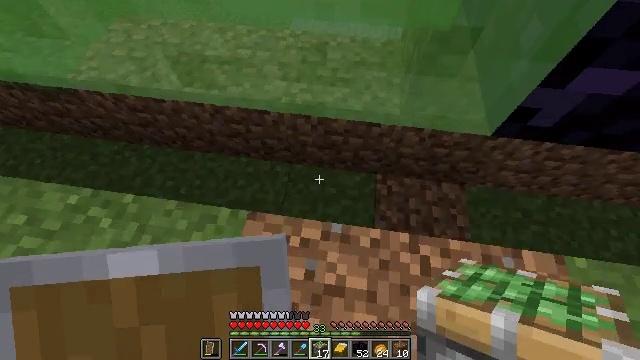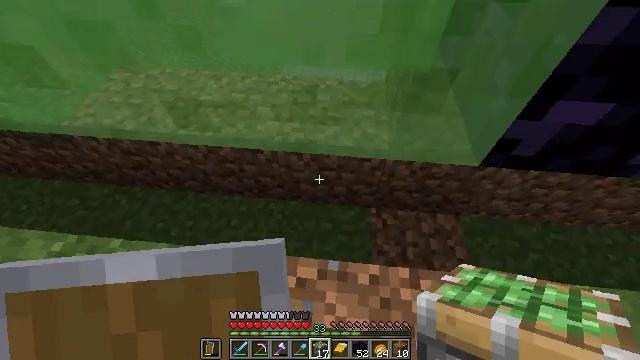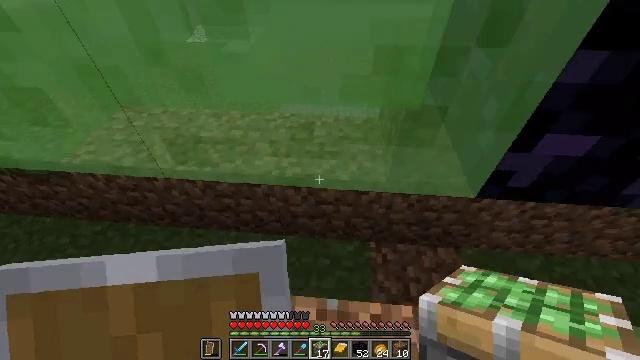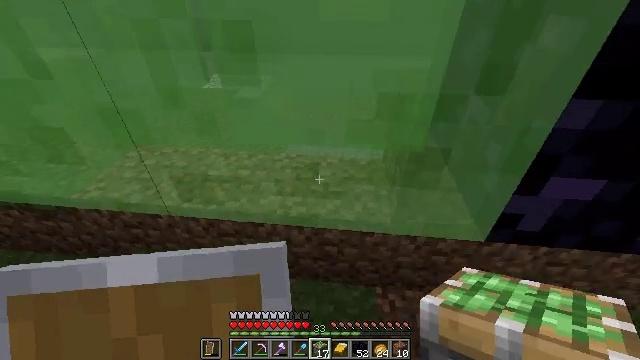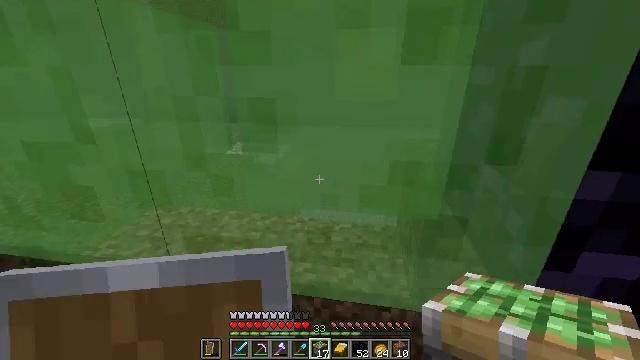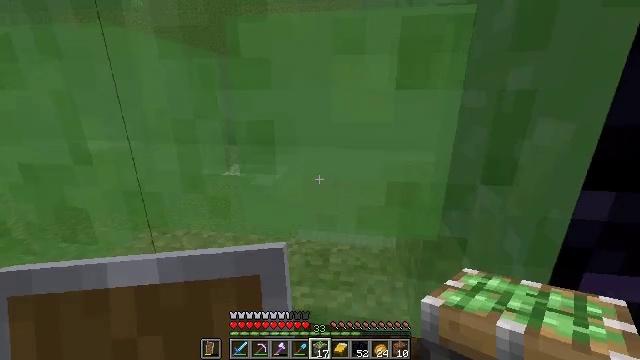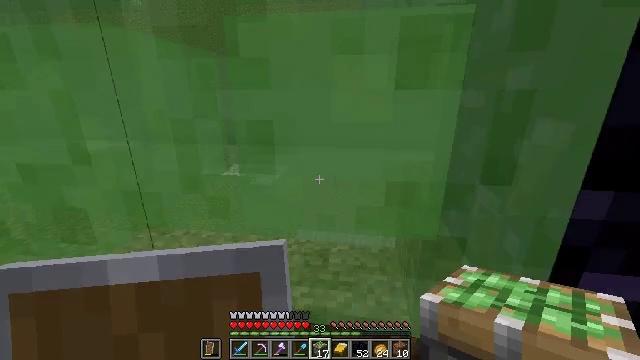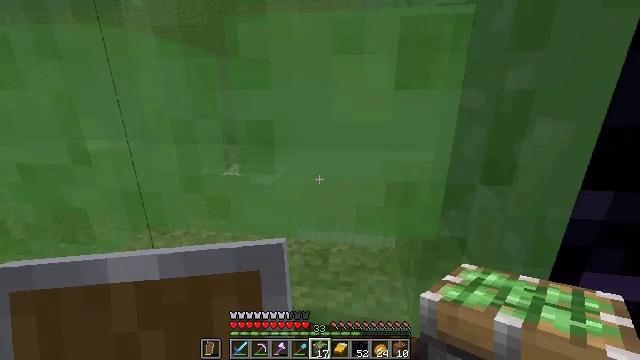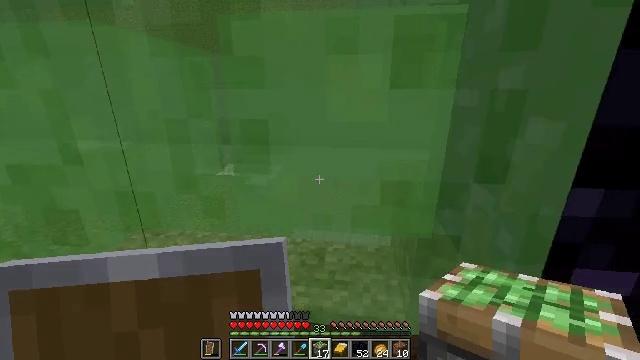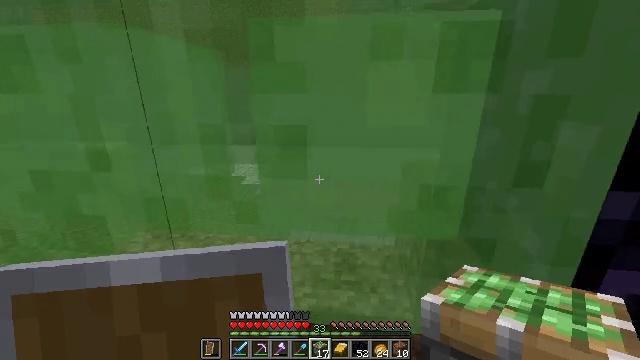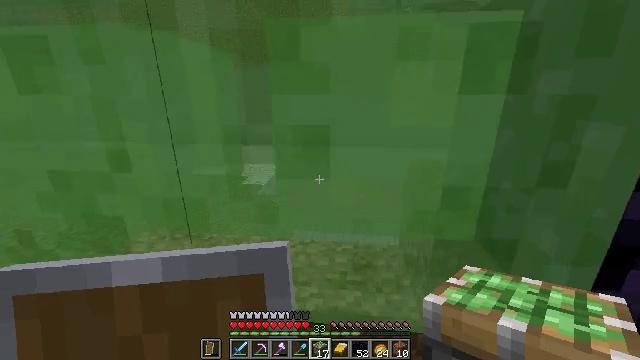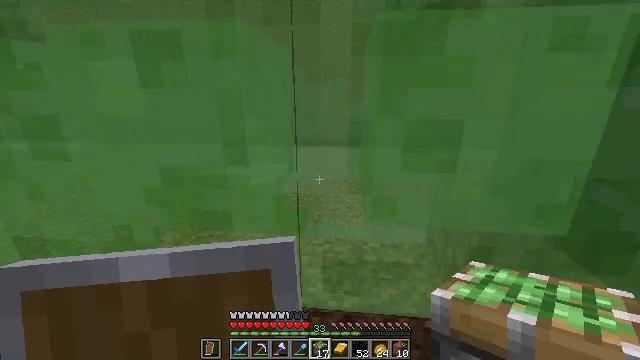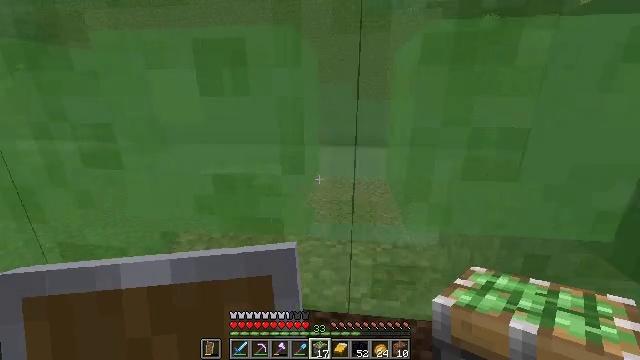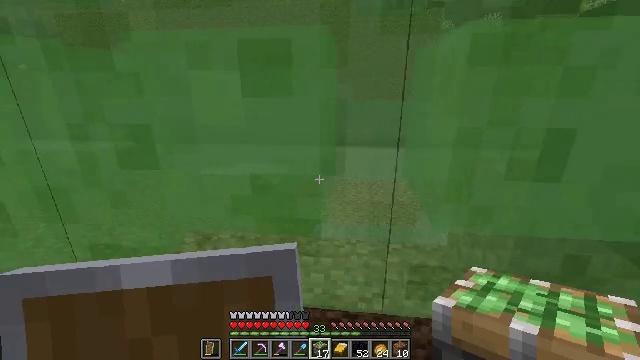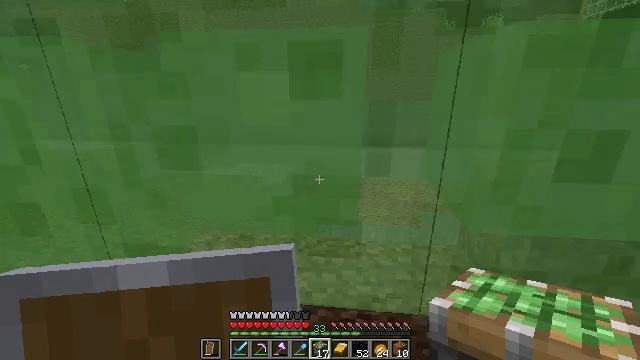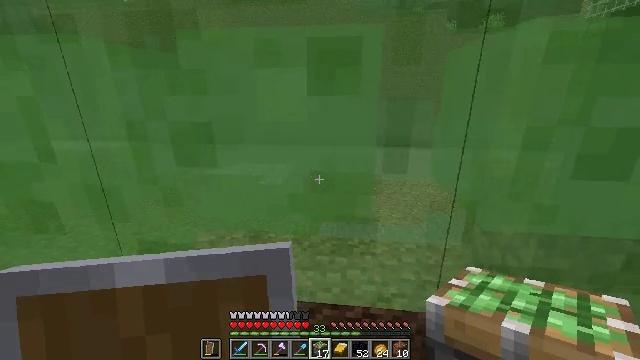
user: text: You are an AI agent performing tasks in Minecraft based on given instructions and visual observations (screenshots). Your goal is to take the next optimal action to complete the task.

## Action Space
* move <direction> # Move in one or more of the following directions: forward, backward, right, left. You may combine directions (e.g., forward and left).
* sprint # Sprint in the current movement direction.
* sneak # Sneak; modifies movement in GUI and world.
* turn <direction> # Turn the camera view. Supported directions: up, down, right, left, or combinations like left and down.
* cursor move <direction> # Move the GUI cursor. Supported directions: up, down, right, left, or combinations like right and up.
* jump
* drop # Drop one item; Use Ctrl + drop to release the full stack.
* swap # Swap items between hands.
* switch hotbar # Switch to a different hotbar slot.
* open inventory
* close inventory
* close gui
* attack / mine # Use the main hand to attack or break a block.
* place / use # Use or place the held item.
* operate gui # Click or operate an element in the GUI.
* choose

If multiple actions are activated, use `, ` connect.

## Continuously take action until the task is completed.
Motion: motion action
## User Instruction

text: Mine the slime block with your hand or tool.
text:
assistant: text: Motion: turn right and up
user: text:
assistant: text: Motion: turn up
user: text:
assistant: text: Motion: turn left and up
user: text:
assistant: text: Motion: turn left and up
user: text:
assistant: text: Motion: turn up
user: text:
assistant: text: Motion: no_op
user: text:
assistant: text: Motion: no_op
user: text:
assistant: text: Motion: turn right
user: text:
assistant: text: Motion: move left, turn right
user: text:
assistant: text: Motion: move left
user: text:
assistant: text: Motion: move left
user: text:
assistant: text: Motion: move left
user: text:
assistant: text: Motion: no_op
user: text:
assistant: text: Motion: no_op
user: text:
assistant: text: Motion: no_op
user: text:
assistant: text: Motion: no_op
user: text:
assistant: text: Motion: no_op
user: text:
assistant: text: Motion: no_op
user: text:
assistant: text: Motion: turn right
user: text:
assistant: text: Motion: no_op
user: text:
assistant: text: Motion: move left
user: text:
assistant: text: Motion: move left
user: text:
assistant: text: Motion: move left
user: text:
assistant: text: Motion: move left
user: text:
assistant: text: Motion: no_op
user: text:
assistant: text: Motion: no_op
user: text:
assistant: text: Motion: no_op
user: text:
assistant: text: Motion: no_op
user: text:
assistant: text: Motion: no_op
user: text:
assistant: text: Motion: move left